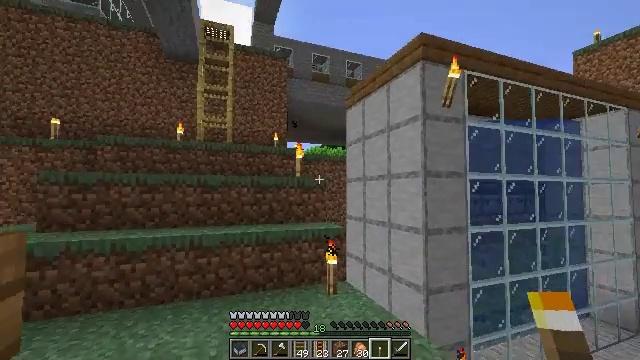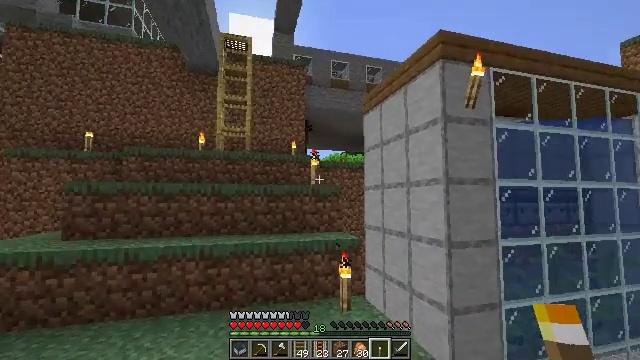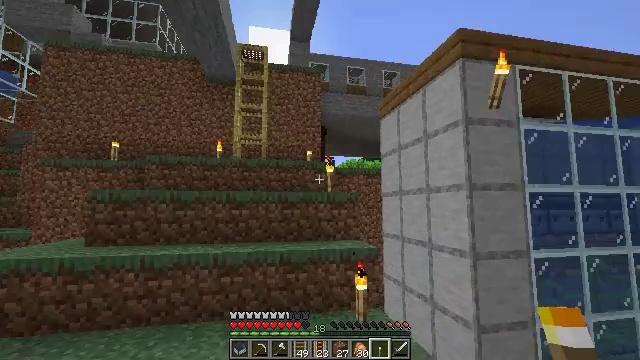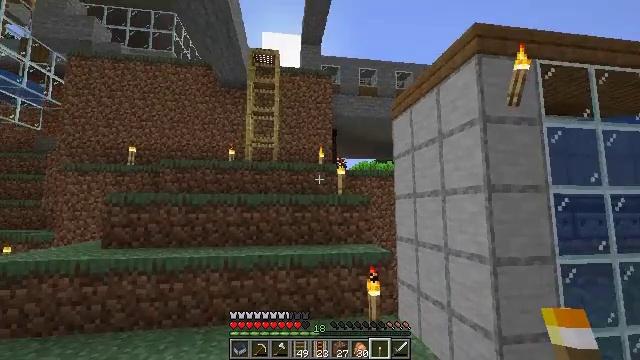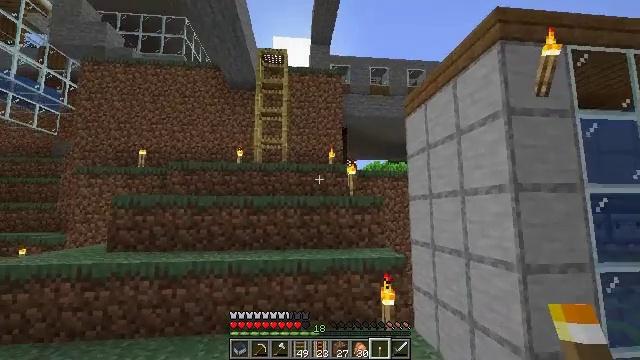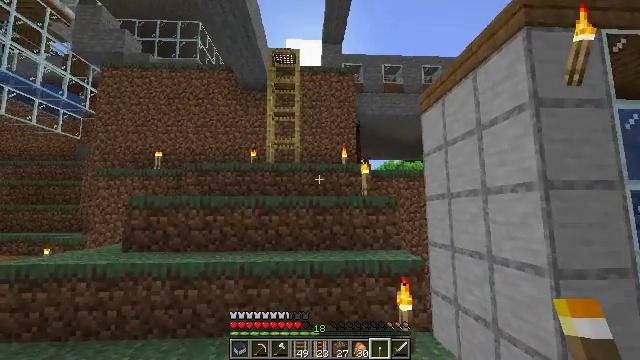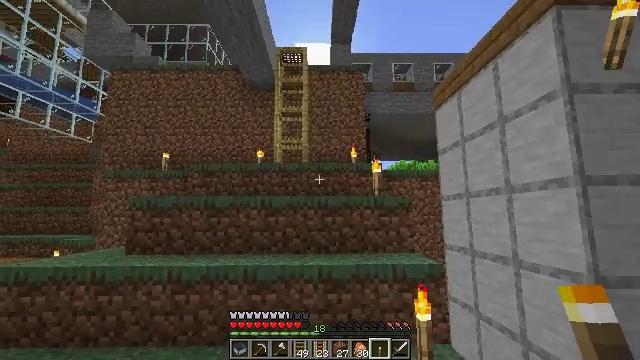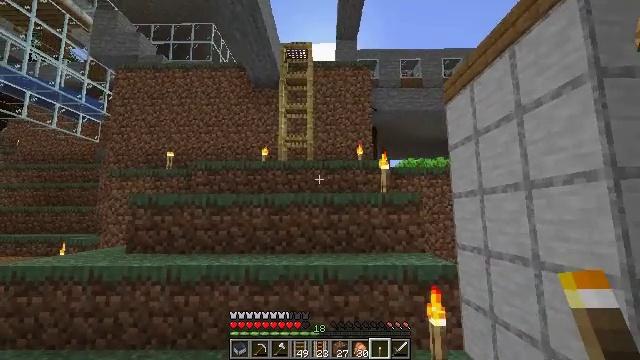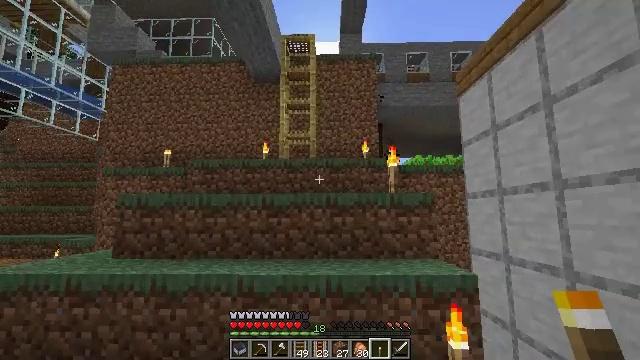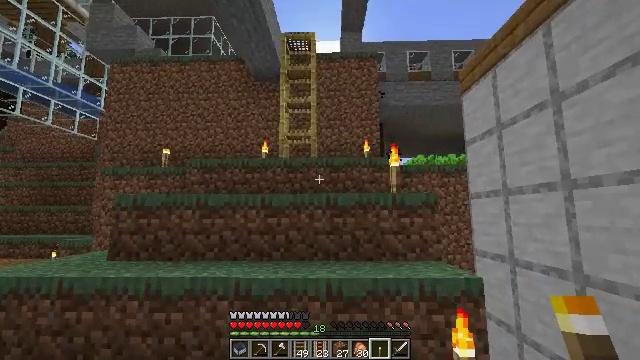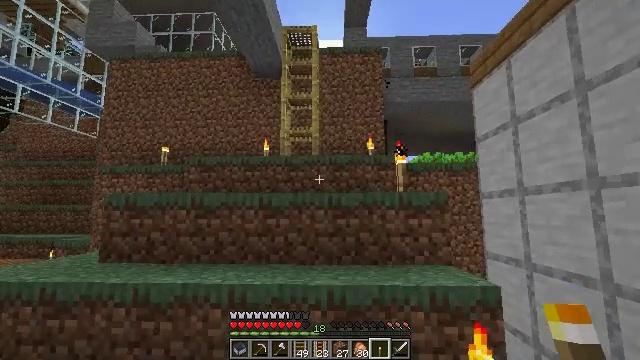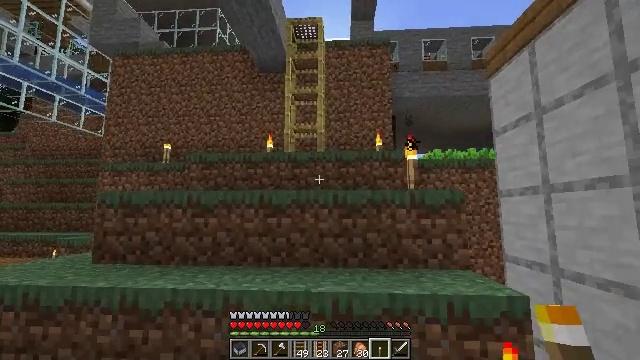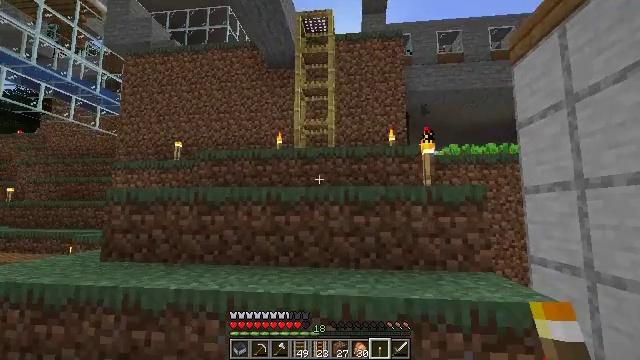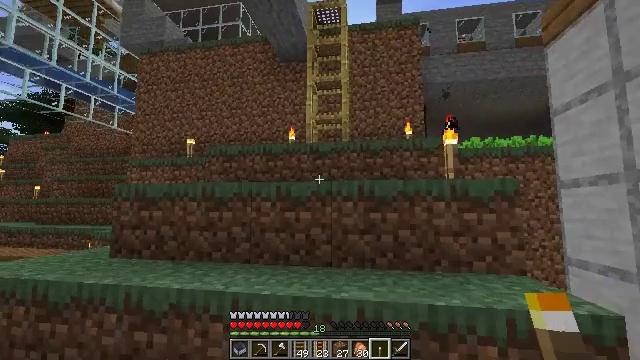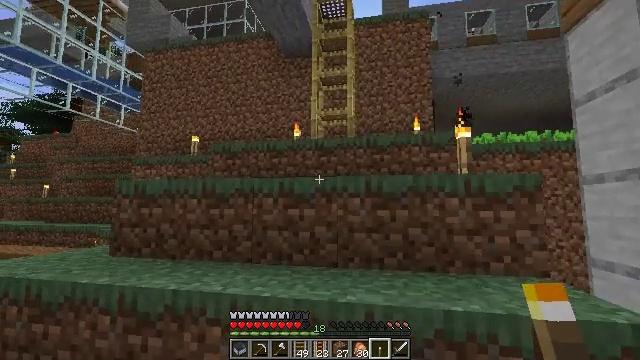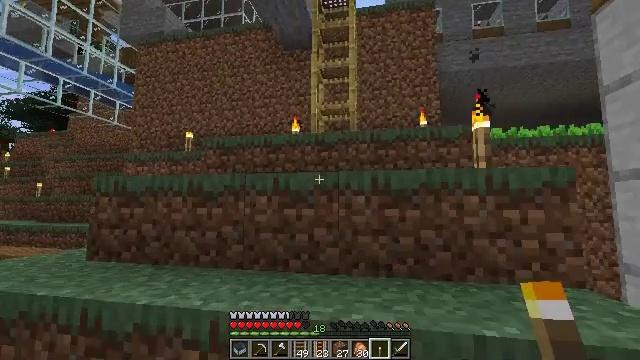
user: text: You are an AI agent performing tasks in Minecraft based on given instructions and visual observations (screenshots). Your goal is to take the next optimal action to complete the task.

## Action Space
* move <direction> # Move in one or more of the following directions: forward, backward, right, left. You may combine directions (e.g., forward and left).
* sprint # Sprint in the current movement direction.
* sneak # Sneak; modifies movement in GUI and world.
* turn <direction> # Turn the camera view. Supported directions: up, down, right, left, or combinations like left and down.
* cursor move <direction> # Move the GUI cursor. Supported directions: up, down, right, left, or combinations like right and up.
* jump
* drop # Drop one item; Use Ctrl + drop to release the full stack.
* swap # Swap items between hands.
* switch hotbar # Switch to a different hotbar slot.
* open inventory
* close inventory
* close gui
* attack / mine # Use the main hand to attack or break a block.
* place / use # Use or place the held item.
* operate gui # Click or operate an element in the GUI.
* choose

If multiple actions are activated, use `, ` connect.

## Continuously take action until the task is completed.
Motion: motion action
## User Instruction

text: Collect rails for building a railway.
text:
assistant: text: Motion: move forward and move right, sprint, turn left and up
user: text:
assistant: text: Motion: move forward, sprint, turn left and up
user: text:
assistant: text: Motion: move forward, sprint, turn left
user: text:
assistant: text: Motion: move forward, turn left
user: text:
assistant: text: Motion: move forward, turn left
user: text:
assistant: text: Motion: move forward, turn left
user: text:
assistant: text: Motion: move forward, turn left
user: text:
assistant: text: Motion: move forward
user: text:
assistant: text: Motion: move forward
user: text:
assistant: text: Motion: move forward
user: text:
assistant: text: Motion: move forward, turn left
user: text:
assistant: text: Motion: move forward, turn left
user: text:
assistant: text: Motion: move forward, turn left
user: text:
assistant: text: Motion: move forward, turn left
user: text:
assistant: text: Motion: move forward
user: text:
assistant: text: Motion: move forward, jump
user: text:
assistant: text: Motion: move forward, jump
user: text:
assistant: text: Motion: move forward, jump
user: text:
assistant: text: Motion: move forward, jump
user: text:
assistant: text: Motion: move forward, turn right and down, jump
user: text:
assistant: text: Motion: move forward, turn right and down, jump
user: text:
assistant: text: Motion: move forward, turn right, jump
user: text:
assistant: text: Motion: move forward, jump
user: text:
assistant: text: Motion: move forward, sprint, jump
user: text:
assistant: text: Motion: move forward, sprint, jump
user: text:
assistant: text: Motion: move forward, sprint, jump
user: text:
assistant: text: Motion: move forward, sprint, jump
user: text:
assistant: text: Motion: move forward, sprint, jump
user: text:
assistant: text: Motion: move forward, jump
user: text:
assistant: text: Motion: move forward, jump